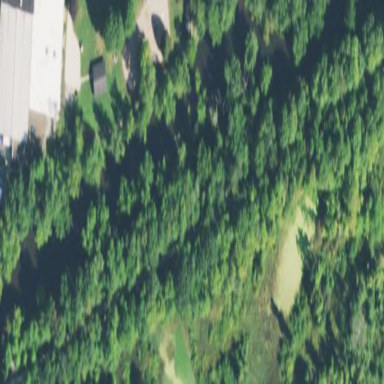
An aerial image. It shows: Serene woodland landscape.